Aerial crown-view tile of a tropical tree (Barro Colorado Island, Panama), acquired 20240716:
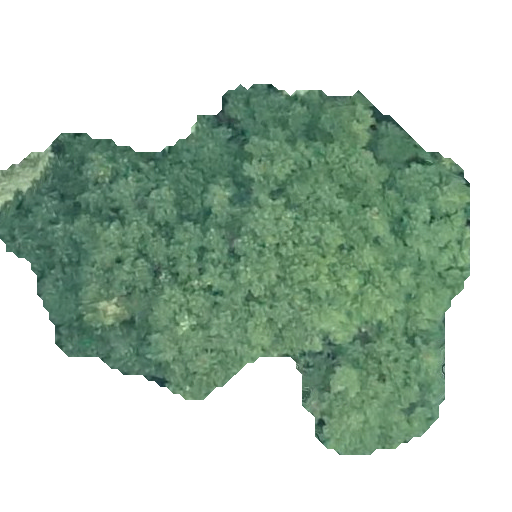
Species: Jacaranda copaia
GBIF accepted scientific name: Jacaranda copaia
Crown area: 182.503 m²